Question: I'd like to create an animation of an image that makes the image swing back and forth, much like a metronome. The goal of the animation is to simulate a "spinner" like effect. Imagine this with just the top half, the arrow will move back and forth until it stops on it's target.
So far I've been able to get the arrow to move back and forth, however the anchor point of the animation is the center of the image. I'd like that anchor to be the bottom center of the image. In order to simulate a metronome, the anchor can't be where it currently is. How do I go about making this change? The animation code is below:
'''
#define RADIANS(degrees) ((degrees * M_PI) / 180.0)
CGAffineTransform leftWobble = CGAffineTransformRotate(CGAffineTransformIdentity, RADIANS(90));
CGAffineTransform rightWobble = CGAffineTransformRotate(CGAffineTransformIdentity, RADIANS(-90));
arrow.transform = leftWobble; // starting point
[UIView beginAnimations:@"wobble" context:(__bridge void *)arrow];
[UIView setAnimationRepeatAutoreverses:YES]; // important
[UIView setAnimationRepeatCount:10];
[UIView setAnimationDuration:.5];
[UIView setAnimationDelegate:self];
[UIView setAnimationDidStopSelector:@selector(wobbleEnded:finished:context:)];
arrow.transform = rightWobble; // end here & auto-reverse
[UIView commitAnimations];
'''
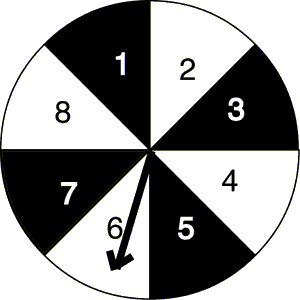
Answer: CALayer has an <URL> property that you can set to the bottom of your arrow image.
Apple had an iOS sample project called Metronome that does this. I can't seem to find it online anymore so perhaps it has been removed, but here is a code snippet from it:
'''
// Set up the metronome arm.
metronomeArm = [[UIImageView alloc] initWithImage:[UIImage imageNamed:@"metronomeArm.png"]];
// Move the anchor point to the bottom middle of the metronomeArm bounds, so rotations occur around that point.
metronomeArm.layer.anchorPoint = CGPointMake(0.5, 1.0);
'''